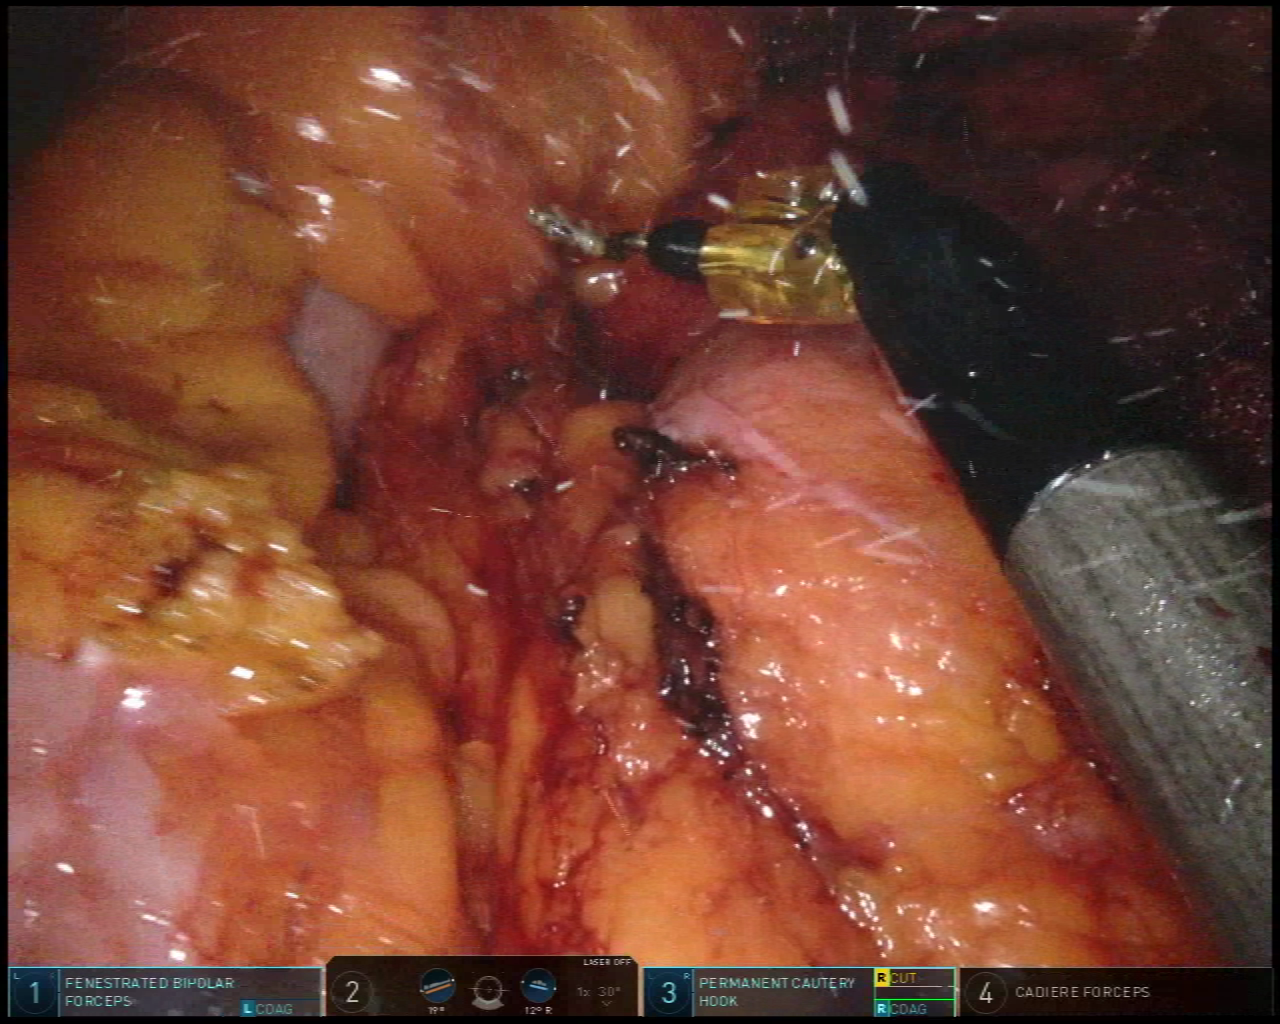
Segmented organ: colon
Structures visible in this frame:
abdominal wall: no
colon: yes
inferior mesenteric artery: no
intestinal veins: no
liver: no
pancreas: no
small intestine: no
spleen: no
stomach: yes
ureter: no
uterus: no
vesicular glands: no